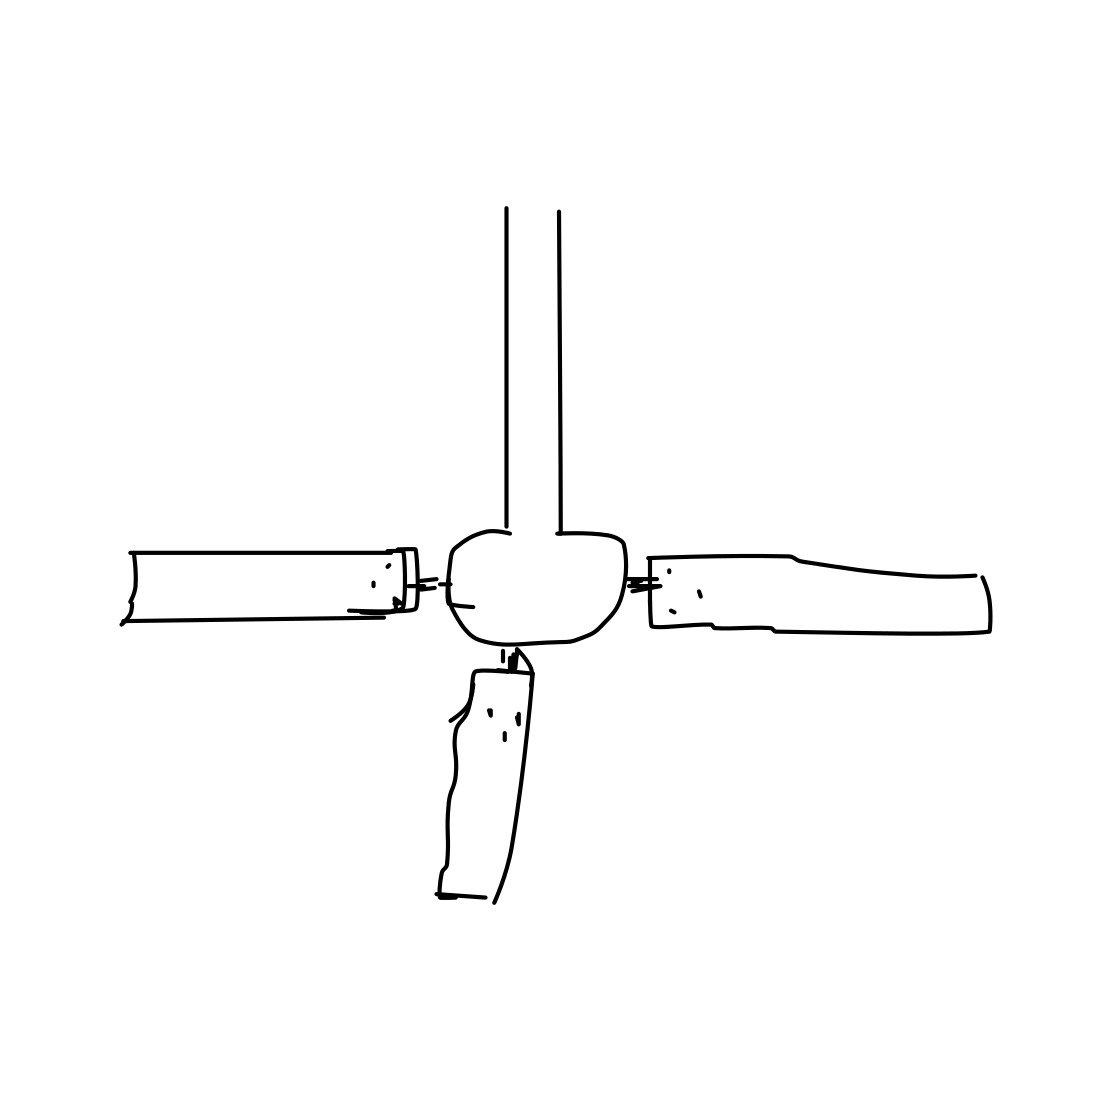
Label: fan